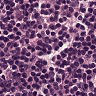
Metastatic tissue present: no